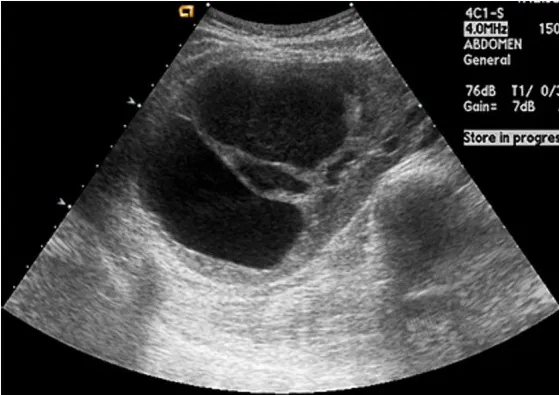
Ultrasonogaphy showing variable-sized numerous cysts and 8.8 cm multi-septated cystic mass on mid-lower pole of the right kidney.
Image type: radiology (ultrasound)